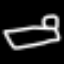
Label: bed